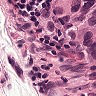
Metastatic tissue present: yes